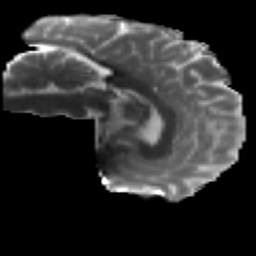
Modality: T2w
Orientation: sagittal
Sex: male
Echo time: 0.114 s